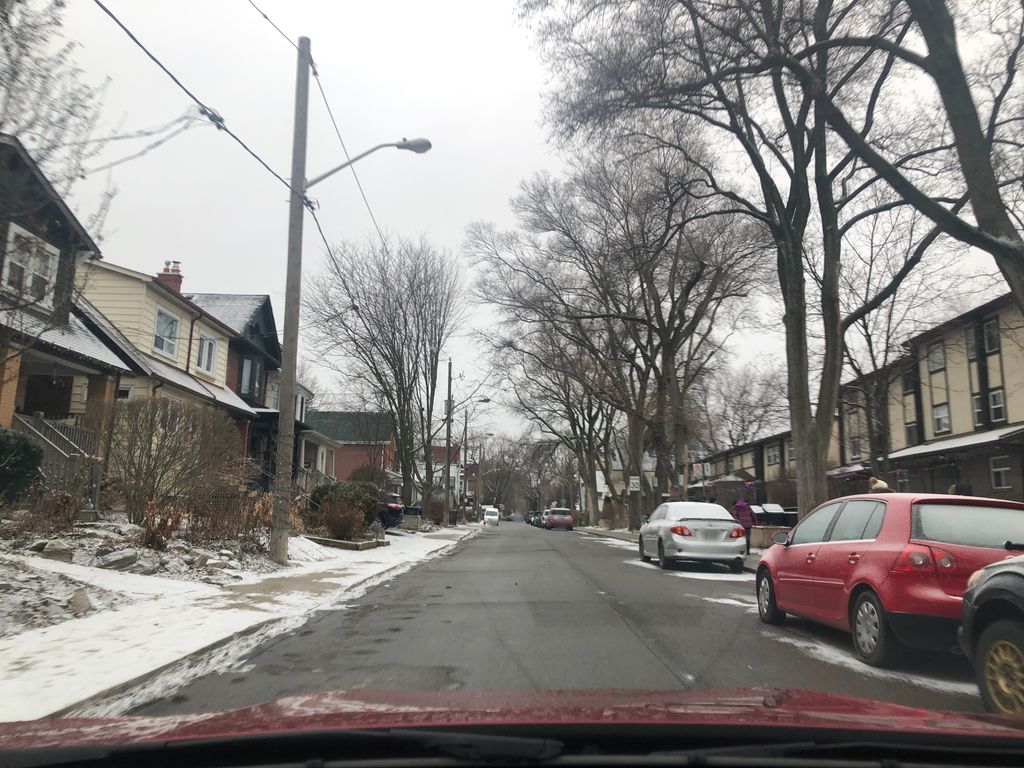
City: toronto